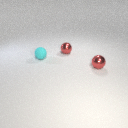
small cyan rubber sphere to the left of small red metal sphere